Question: I'm discovering issues on attempting to start image slideshow on my app after launching splash screen. For some reason the image slideshow takes too long to start I had to click either previous button or next button or my UISlider to display slideshow then the app crashes. Is there something wrong or missing in my code? The goal is to start image slideshow automatically. Here is my code below. Also, I have a screenshot of how my image slideshow setup in the link below.

'''
var Array = [UIImage]()
var counter = 2
var time = Timer()
@IBOutlet weak var menuButton: UIBarButtonItem!
@IBOutlet weak var ImageView: UIImageView!
@IBOutlet weak var Slider1: UISlider!
@IBAction func Slider(_ sender: UISlider) {
_ = 0
let value = Int(sender.value)
ImageView.image = Array[value]
}
@IBAction func NextButton(_ sender: Any) {
Slider1.value += 1
ImageView.image = Array[Int(Slider1.value)]
self.ImageView.animationImages = self.Array
self.ImageView.animationDuration = 3.0
self.ImageView.animationRepeatCount = 0
self.ImageView.startAnimating()
UIView.transition(with: self.ImageView, duration: 5.0, options: .transitionCrossDissolve, animations: {self.ImageView.image = self.ImageView.image}, completion: nil)
}
@IBAction func PrevButton(_ sender: Any) {
Slider1.value -= 1
ImageView.image = Array[Int(Slider1.value)]
self.ImageView.animationImages = self.Array
self.ImageView.animationDuration = 3.0
self.ImageView.animationRepeatCount = 0
self.ImageView.startAnimating()
UIView.transition(with: self.ImageView, duration: 5.0, options: .transitionCrossDissolve, animations: {self.ImageView.image = self.ImageView.image}, completion: nil)
}
//Set Status Bar to light content (white)
override var preferredStatusBarStyle : UIStatusBarStyle {
return .lightContent
}
override func viewDidLoad() {
//Set Navigation Bar color Example Home, Back button
self.navigationItem.backBarButtonItem?.tintColor = UIColor.white;
time = Timer.scheduledTimer(timeInterval: 5,
target: self,
selector: #selector(getter: self.Slider1),
userInfo: nil,
repeats: true)
super.viewDidLoad()
setup()
Array = [#imageLiteral(resourceName: "MainImage1.jpg"), #imageLiteral(resourceName: "MainImage2.jpg"), #imageLiteral(resourceName: "MainPage3.jpg"), #imageLiteral(resourceName: "MainImage4.jpg"), #imageLiteral(resourceName: "MainImage5.jpg"), #imageLiteral(resourceName: "MainImage6.jpg"), #imageLiteral(resourceName: "MainImage7.jpg"), #imageLiteral(resourceName: "MainImage8.jpg")]
sideMenus()
// Do any additional setup after loading the view.
}
override func didReceiveMemoryWarning() {
super.didReceiveMemoryWarning()
// Dispose of any resources that can be recreated.
}
func setup(){
self.navigationController?.navigationBar.tintColor = UIColor.white
}
override var prefersStatusBarHidden: Bool{
return false
}
var navigationBarAppearace = UINavigationBar.appearance()
override func viewDidAppear(_ animated: Bool){
}
func sideMenus() {
if revealViewController() != nil {
menuButton.target = revealViewController()
menuButton.action = #selector(SWRevealViewController.revealToggle(_:))
revealViewController().rearViewRevealWidth = 275
revealViewController().rightViewRevealWidth = 160
view.addGestureRecognizer(self.revealViewController().panGestureRecognizer())
}
}
}'
'''
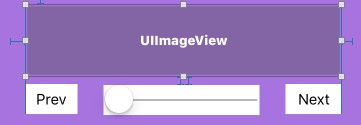
Answer: The timer's target selector is the function that gets called on the interval that you specify. In the code above, you're using the getter for your slider property as the function for the timer to call-- that's not doing what you want. The timer is going to call that getter every 5 seconds, but all that getter function does is just "get" the value of the slider property.
You want the timer's selector to something for you, for example, to trigger the "next" button function. Why not use the form of timer creation that allows you to specify a closure to wrap the behavior? Something like:
'''
time = Timer.scheduledTimer(withTimeInterval: 5, repeats: true) { _ in
self.NextButton(self)
}
'''
(This seems more elegant in Swift than using a '#selector' to point to an 'objc' exposed function anyway.)